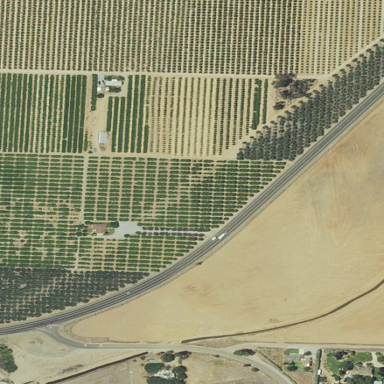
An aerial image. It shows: Orchard.